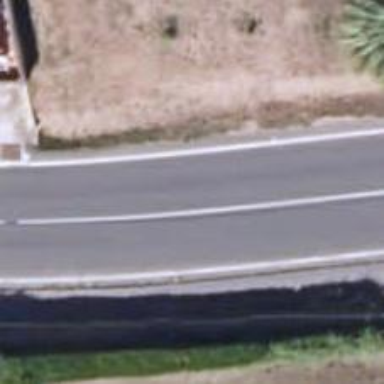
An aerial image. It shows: Asphalt road classified as tertiary.